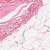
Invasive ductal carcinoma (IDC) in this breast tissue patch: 0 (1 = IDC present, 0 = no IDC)